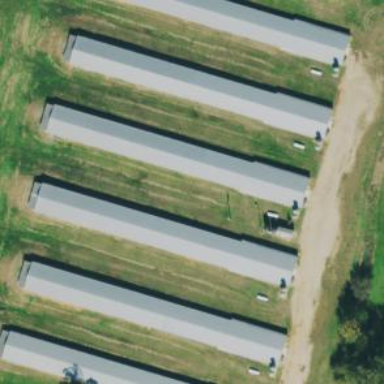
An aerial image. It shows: Feedlot within farmyard.